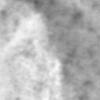
Label: no_change